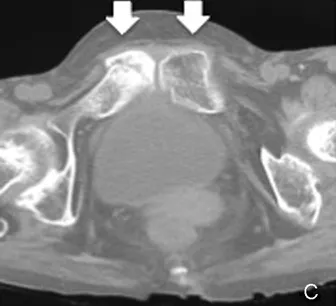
D
) Posttreatment pelvic X-ray showed oval deformity of the pelvic ring.
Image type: radiology (ct)